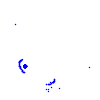
Particle: pion